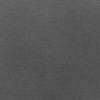
Label: dusty